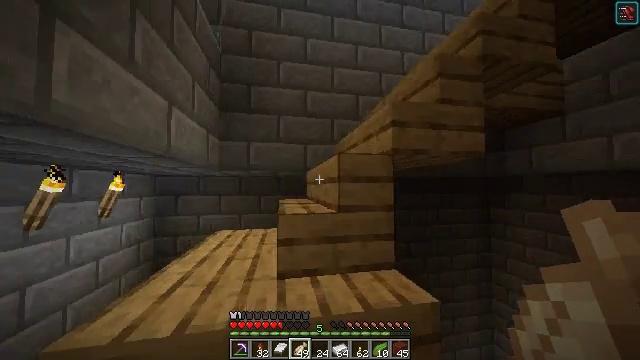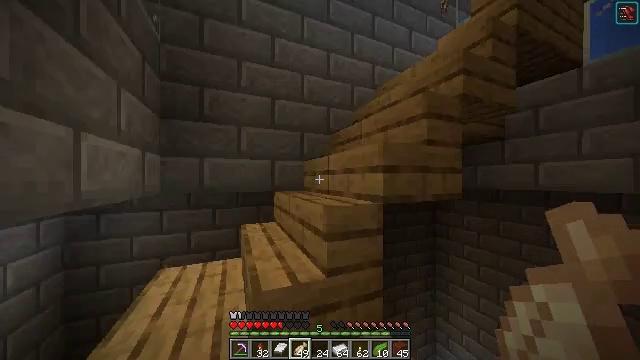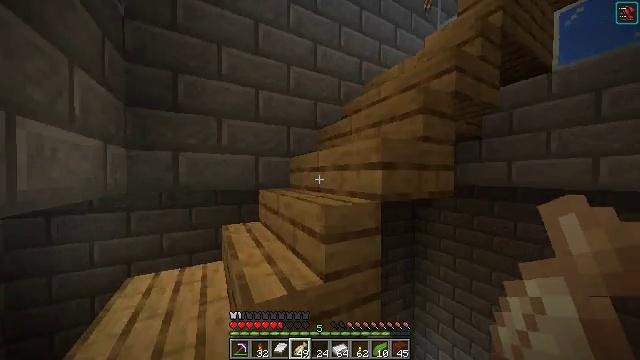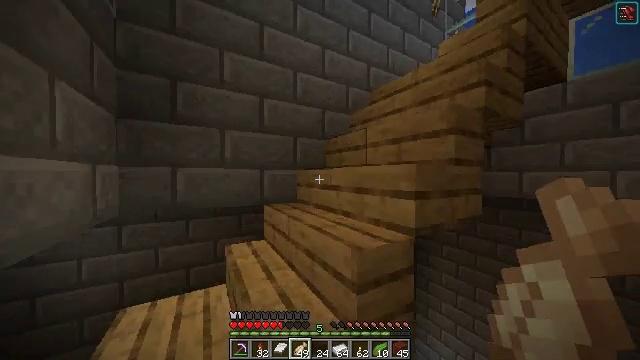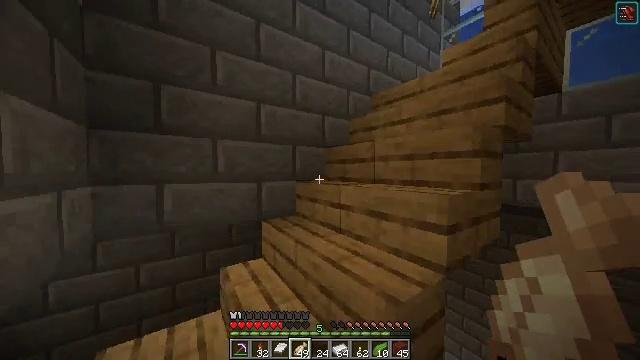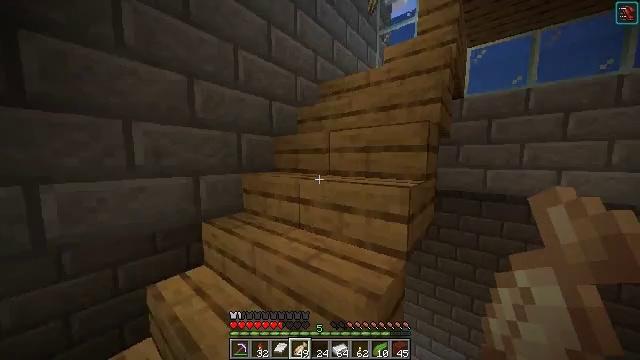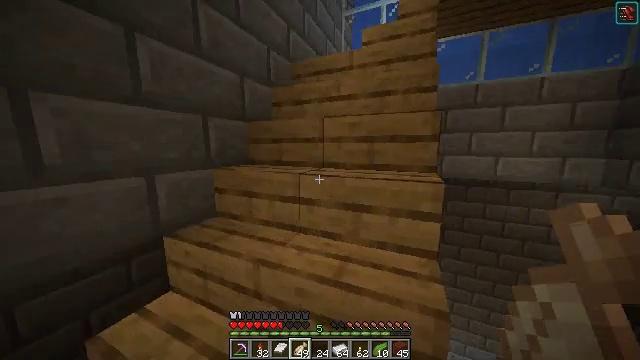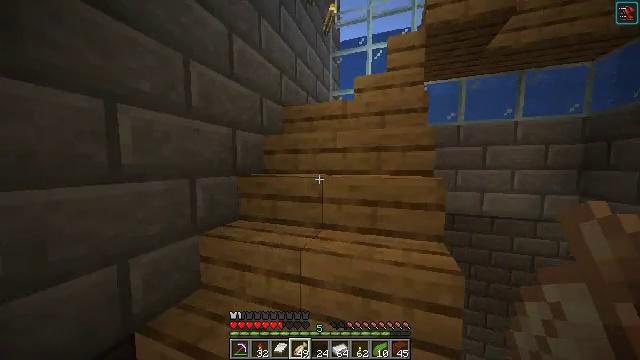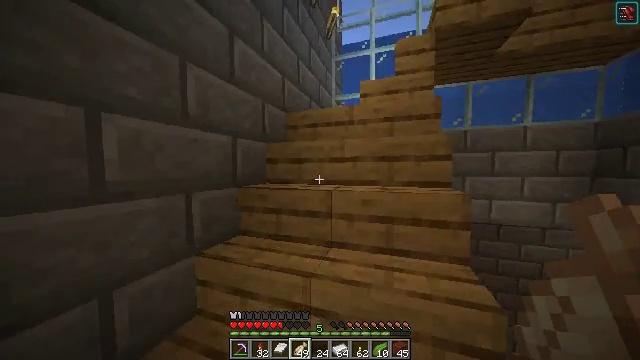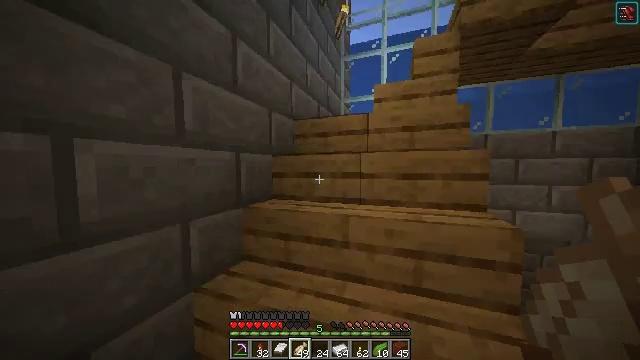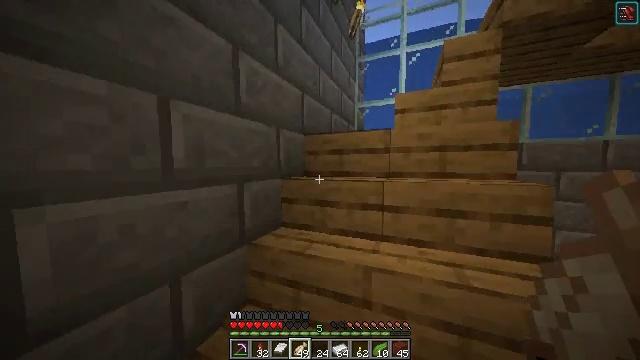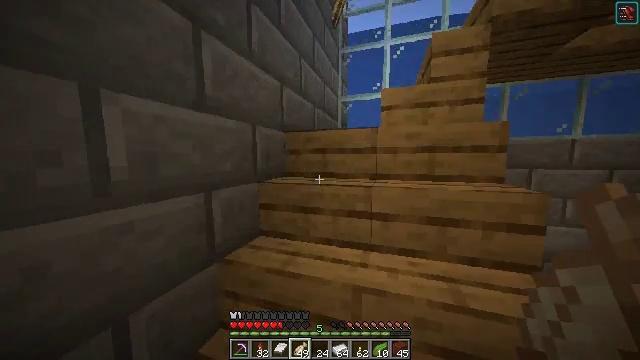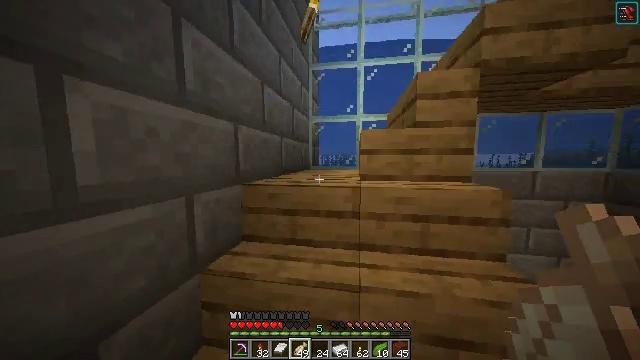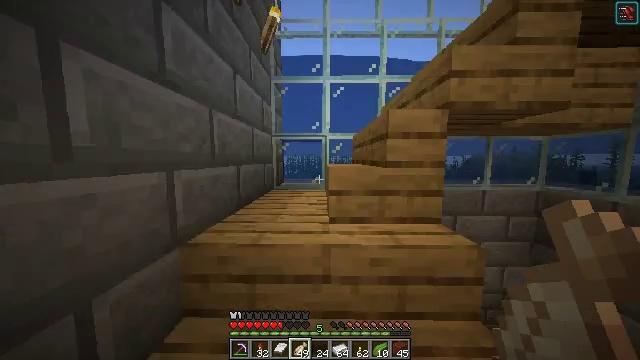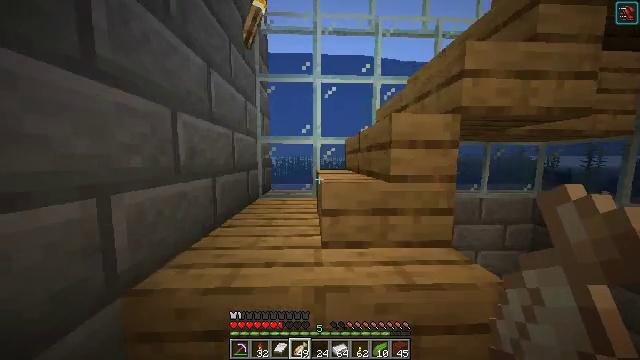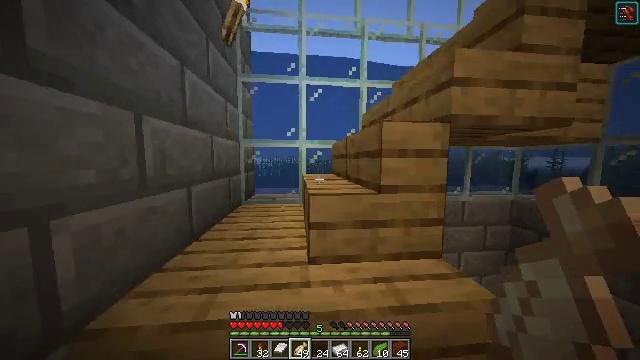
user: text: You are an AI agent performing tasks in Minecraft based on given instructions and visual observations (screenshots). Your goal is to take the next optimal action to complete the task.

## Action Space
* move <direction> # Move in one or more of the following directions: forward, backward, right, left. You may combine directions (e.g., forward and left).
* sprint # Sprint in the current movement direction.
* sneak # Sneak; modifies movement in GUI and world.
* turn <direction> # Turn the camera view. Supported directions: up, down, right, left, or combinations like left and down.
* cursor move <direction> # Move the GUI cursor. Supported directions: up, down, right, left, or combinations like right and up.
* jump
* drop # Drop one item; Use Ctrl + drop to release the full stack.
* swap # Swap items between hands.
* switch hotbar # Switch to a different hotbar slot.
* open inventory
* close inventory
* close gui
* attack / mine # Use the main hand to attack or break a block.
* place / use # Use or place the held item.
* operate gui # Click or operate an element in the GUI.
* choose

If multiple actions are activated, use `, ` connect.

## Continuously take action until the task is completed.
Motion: motion action
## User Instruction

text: Obtain iron nugget from iron ingot in crafting table.
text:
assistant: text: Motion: move forward and move left, turn right and down
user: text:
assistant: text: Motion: move forward and move left, turn right and down
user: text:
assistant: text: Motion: move forward and move left, turn right
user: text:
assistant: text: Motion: move forward and move left, turn right and down
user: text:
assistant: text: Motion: move forward and move left, turn right and down
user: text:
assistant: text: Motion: move forward and move left, turn right and down
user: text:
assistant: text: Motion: move forward, turn right and up
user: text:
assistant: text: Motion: move forward
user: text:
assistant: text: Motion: move forward, turn left
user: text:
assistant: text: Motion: move forward, turn left
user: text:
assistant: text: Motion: move forward, turn right and down
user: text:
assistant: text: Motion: move forward, turn right
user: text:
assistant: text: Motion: move forward, turn right
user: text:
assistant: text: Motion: move forward, turn right
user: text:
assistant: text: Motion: move forward, turn right
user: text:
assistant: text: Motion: move forward and move left, turn right
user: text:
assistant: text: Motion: move forward and move left, turn right
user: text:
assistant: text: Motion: move forward and move left, turn right
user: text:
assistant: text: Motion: move forward and move left, turn right and down
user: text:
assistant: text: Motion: move forward and move left, turn right
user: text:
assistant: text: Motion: move forward and move left, turn right
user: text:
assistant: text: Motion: move forward and move left, turn right
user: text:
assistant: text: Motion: move forward and move left, turn right
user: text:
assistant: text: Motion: move forward, turn right and up
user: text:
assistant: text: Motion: move forward, turn right and up
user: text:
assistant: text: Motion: move forward, turn left and up
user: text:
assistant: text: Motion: move forward
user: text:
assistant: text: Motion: move forward, turn left
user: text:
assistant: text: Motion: move forward
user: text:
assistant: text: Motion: move forward and move left, turn right and down